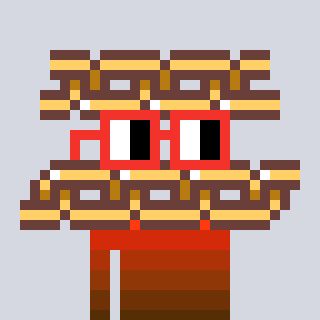
a pixel art character with square red glasses, a chain-shaped head and a slimegreen-colored body on a cool background